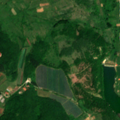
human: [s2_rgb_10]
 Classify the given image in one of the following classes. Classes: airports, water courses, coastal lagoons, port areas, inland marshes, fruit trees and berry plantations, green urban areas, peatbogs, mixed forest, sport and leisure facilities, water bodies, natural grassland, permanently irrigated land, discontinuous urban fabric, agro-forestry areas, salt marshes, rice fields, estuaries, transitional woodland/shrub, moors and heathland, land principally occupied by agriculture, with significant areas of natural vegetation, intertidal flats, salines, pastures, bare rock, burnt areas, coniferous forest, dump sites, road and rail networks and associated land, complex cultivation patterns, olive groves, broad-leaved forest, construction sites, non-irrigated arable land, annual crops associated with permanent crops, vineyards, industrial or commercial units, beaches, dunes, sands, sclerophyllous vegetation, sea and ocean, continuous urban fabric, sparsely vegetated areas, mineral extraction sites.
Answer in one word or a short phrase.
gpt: complex cultivation patterns, land principally occupied by agriculture, with significant areas of natural vegetation, broad-leaved forest